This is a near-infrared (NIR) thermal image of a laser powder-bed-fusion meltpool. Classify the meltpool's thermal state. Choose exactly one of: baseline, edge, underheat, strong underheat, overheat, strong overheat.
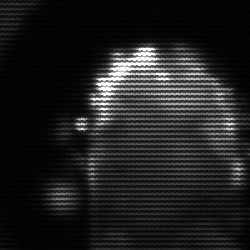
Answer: baseline